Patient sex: F
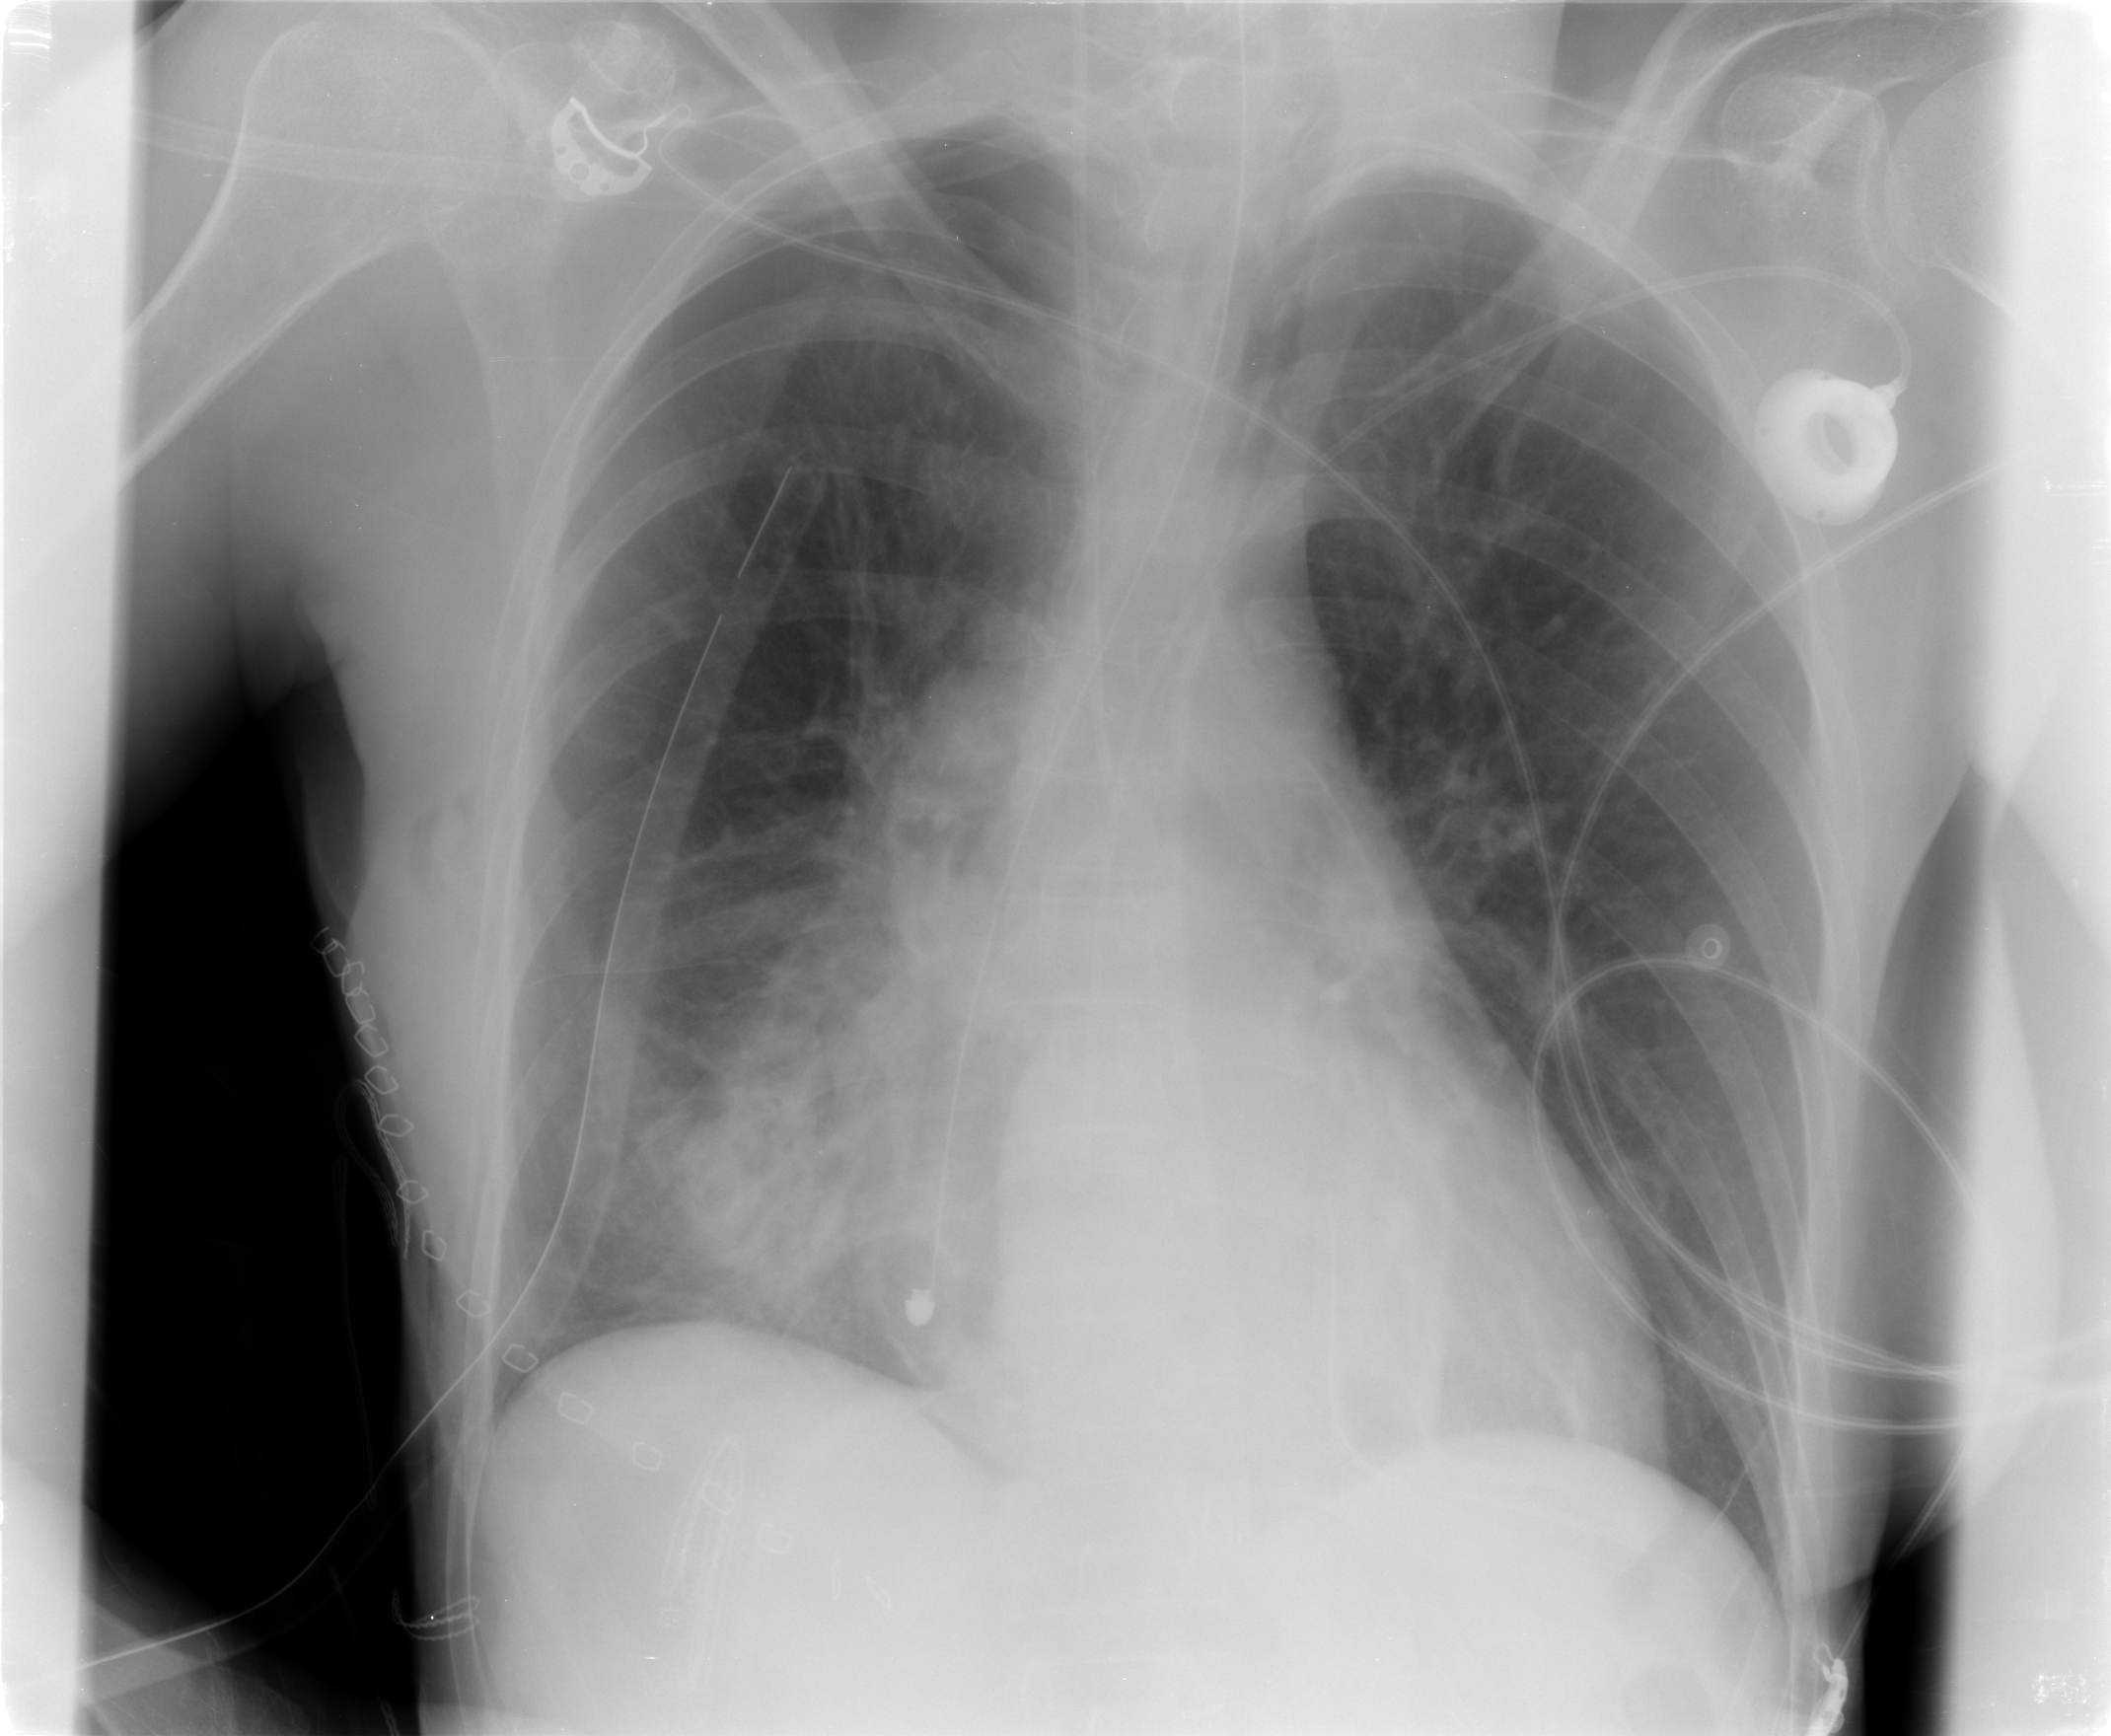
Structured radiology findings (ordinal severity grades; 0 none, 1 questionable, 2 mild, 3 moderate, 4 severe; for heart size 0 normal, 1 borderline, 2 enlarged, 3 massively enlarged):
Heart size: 1
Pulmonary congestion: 0
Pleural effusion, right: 0
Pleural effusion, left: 0
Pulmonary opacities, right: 3
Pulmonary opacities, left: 0
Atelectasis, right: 2
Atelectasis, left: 0